八年级 · 组合几何学
如图, 点 $C$ 是 $A B$ 的中点, $A D=C E, C D=B E$. 求证: $\triangle A C D \cong_{\triangle} C B E$.

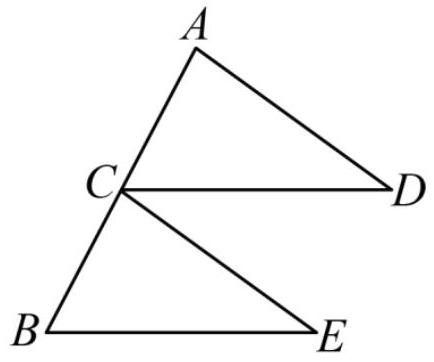
答案: 证明: $\because$ 点 $C$ 是 $A B$ 的中点,

$\therefore A C=C B$.

在 $\triangle A C D$ 和 $\triangle C B E$ 中,

$\left\{\begin{array}{l}A D=C E \\ C D=B E, \\ A C=C B\end{array}\right.$

$\therefore \triangle A C D \cong \triangle C B E(\mathrm{SSS})$.